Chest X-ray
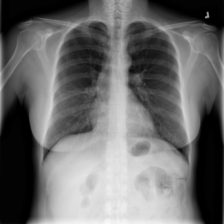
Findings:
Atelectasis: negative
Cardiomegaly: negative
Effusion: negative
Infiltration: positive
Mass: negative
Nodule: negative
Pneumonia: negative
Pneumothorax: negative
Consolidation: negative
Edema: negative
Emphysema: negative
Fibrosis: negative
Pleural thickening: negative
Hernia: negative